Field crop: maize
Growth stage: 2
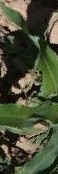
Species: maize